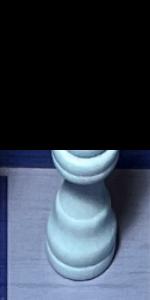
Label: Queen_White